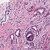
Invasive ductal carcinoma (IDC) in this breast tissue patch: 1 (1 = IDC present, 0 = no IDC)